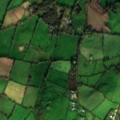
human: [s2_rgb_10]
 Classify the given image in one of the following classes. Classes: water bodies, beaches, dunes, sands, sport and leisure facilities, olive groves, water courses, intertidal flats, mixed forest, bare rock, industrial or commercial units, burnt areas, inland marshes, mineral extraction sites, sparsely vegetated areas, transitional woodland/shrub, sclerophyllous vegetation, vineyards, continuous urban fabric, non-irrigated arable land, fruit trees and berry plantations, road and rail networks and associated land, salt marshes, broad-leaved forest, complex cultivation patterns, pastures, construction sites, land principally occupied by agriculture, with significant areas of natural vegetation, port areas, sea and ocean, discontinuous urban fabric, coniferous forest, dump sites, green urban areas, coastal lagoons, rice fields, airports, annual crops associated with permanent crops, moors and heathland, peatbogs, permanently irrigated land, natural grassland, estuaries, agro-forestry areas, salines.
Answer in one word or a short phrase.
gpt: pastures, land principally occupied by agriculture, with significant areas of natural vegetation